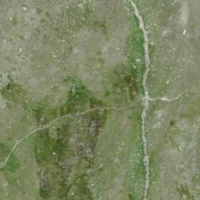
EUNIS habitat code: 26
Species observed at this site:
Oxytropis campestris
Saxifraga paniculata
Micranthes stellaris
Parnassia palustris
Parnassius phoebus